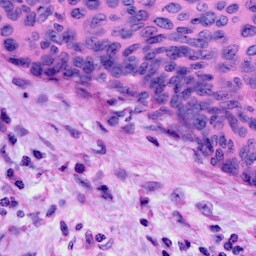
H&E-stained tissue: Cervix